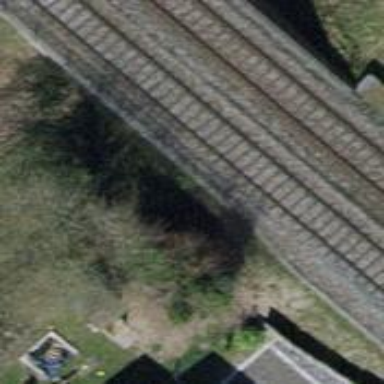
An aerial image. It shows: Railway track with contact line for electrification.